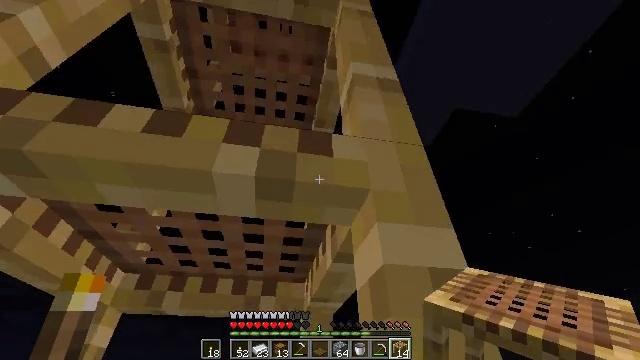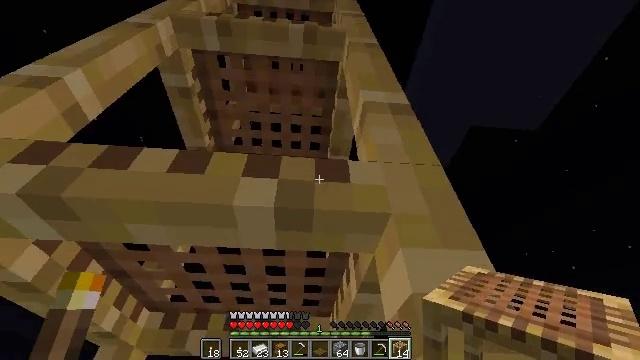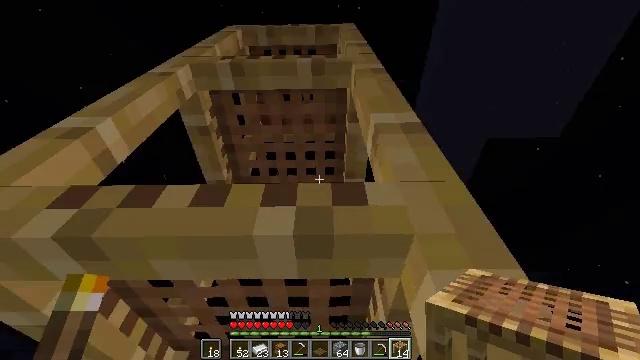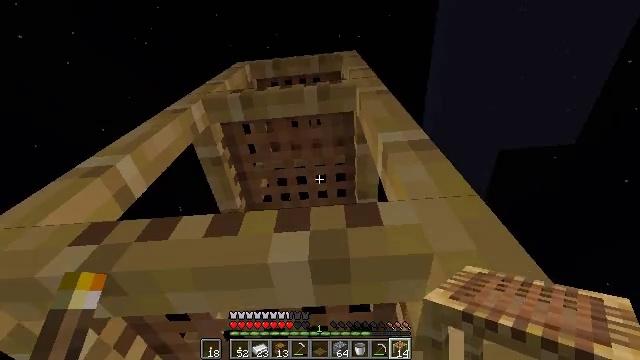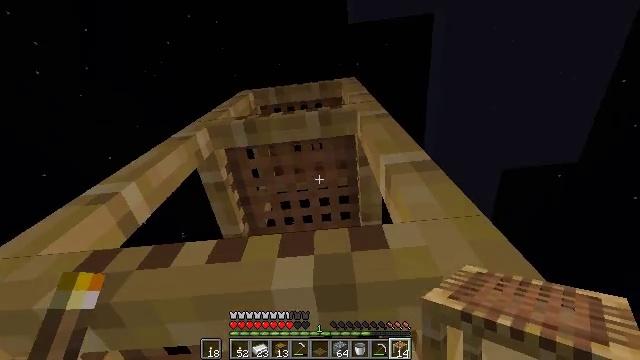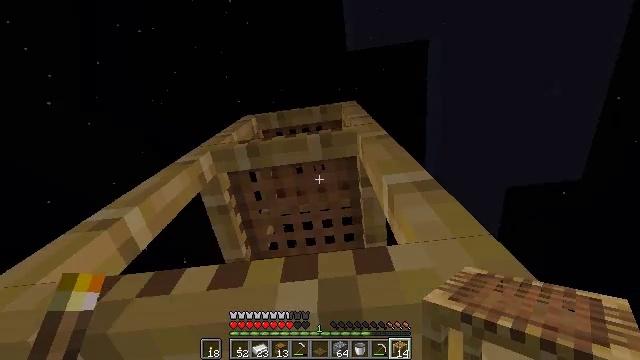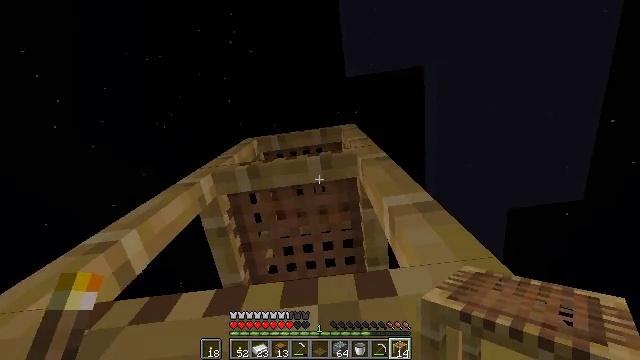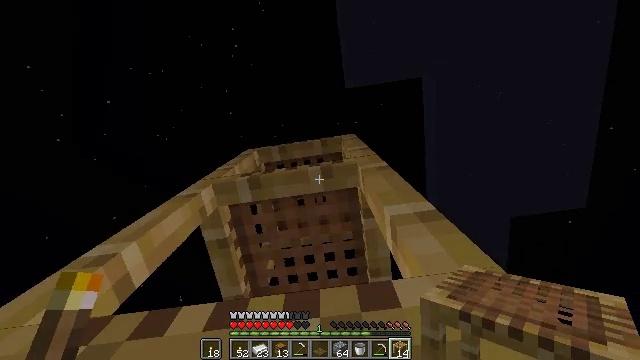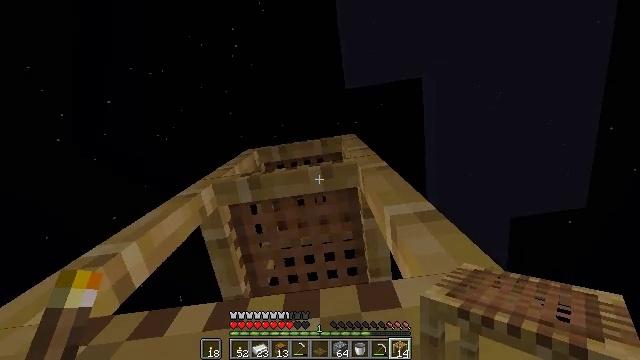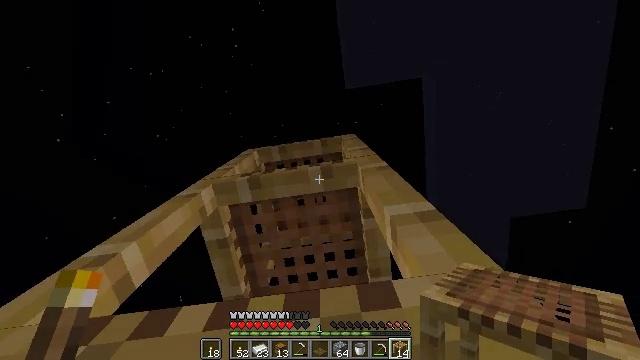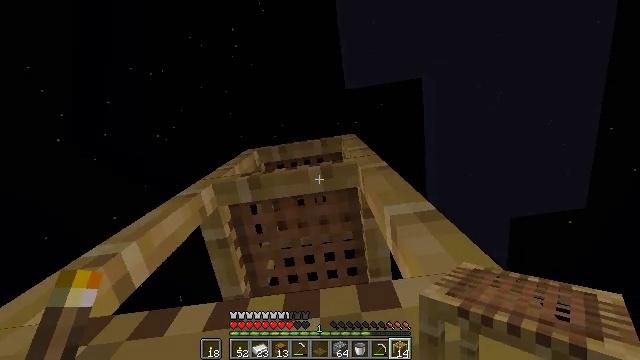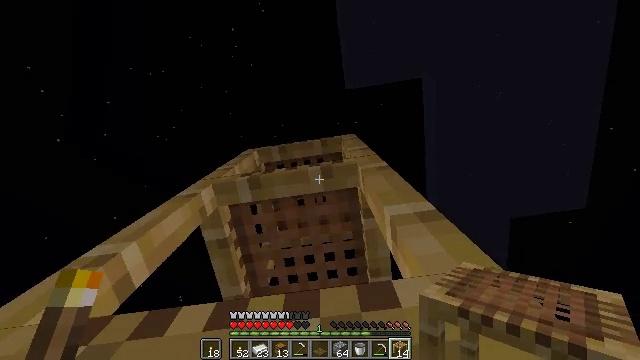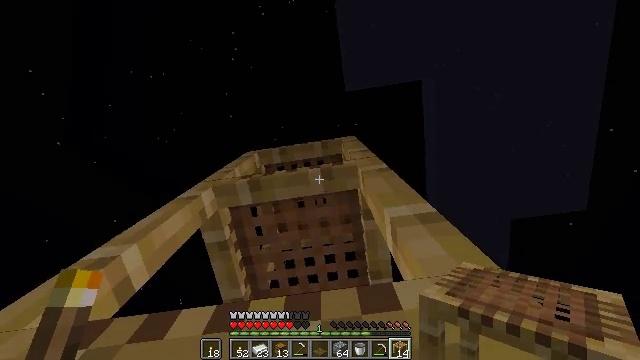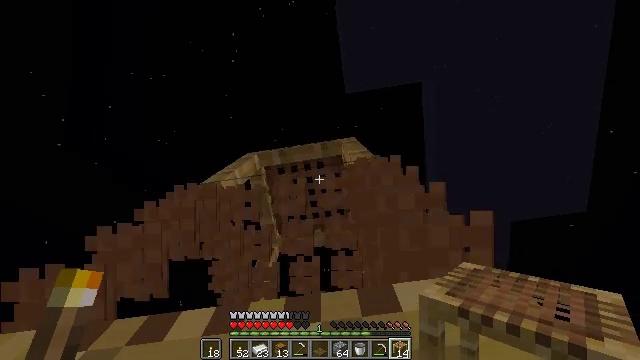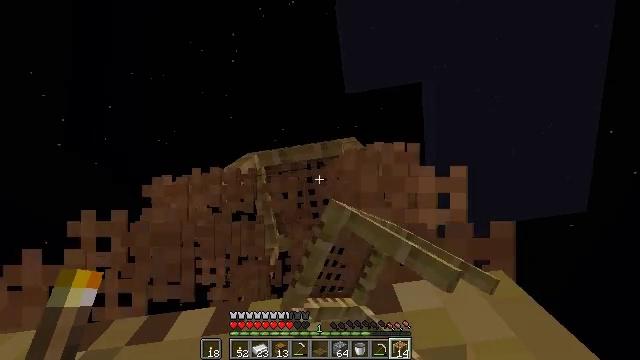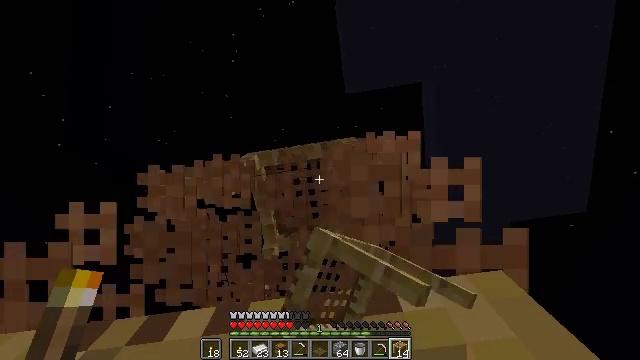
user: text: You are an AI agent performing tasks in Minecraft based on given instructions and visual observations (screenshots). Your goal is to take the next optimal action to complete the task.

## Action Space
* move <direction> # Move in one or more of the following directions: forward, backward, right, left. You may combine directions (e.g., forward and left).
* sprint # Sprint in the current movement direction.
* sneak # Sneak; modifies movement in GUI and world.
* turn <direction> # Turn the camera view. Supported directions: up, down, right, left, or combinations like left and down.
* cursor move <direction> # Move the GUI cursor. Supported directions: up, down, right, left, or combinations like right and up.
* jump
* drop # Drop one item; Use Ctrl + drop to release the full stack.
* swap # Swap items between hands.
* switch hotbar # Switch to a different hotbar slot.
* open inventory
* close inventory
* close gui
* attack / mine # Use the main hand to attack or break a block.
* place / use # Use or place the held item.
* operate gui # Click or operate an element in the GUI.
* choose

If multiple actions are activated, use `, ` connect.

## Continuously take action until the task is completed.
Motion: motion action
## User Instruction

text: Break the scaffolding for reuse.
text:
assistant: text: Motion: turn left and up
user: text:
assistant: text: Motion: turn left and up
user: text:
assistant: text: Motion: turn left and up
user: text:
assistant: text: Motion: turn left and up
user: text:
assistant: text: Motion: turn left and up
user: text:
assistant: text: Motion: turn up
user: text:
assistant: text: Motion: turn up
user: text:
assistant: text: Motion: no_op
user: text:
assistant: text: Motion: no_op
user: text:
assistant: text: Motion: no_op
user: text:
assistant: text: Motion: no_op
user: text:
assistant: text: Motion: no_op
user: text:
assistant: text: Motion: attack / mine
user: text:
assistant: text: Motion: attack / mine
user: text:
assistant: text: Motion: attack / mine
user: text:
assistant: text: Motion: attack / mine
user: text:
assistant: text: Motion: no_op
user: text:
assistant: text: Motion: no_op
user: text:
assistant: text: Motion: no_op
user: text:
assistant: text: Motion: no_op
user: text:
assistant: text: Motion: no_op
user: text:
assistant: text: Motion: no_op
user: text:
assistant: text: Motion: attack / mine
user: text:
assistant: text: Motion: attack / mine
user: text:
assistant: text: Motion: attack / mine
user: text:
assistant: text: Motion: no_op
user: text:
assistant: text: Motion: turn down
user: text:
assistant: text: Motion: turn right and down
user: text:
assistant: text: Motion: turn down
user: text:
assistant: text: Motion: turn down